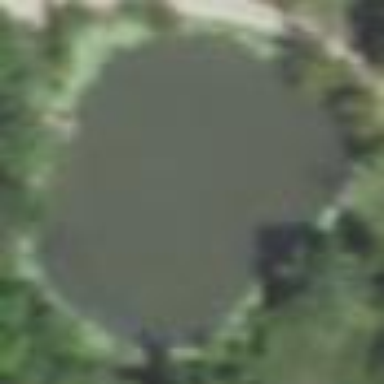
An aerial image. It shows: Pond surrounded by natural water.